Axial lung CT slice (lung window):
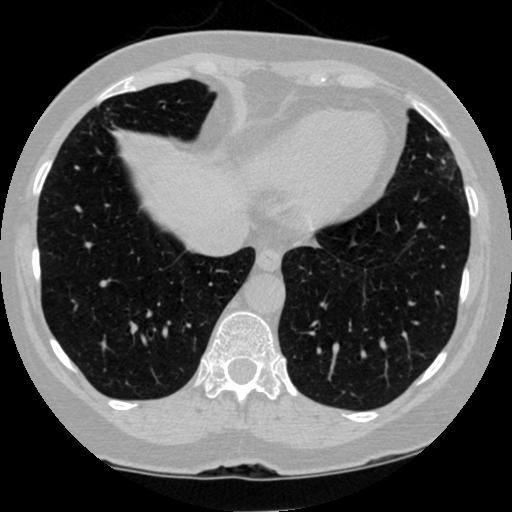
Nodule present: no